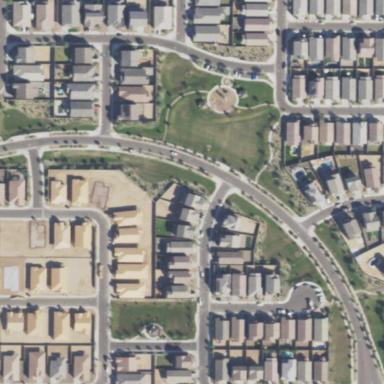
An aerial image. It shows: Gated residential area.